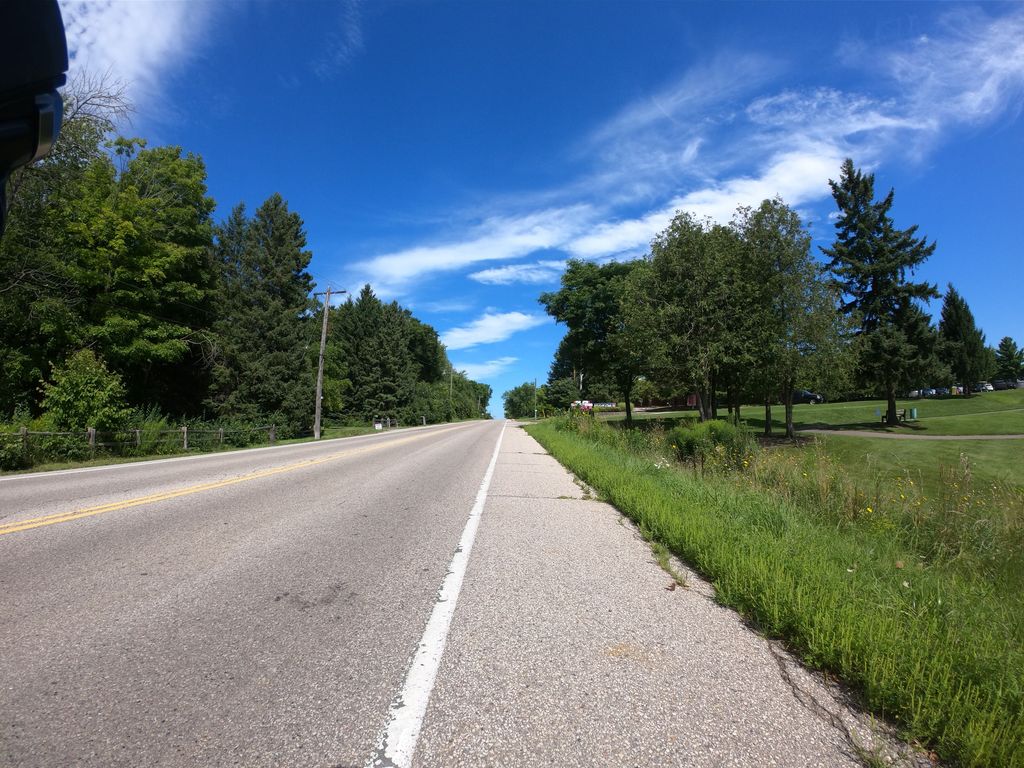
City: kitchener-waterloo